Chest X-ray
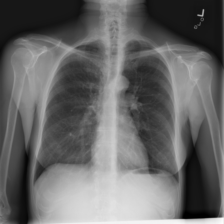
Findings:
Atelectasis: negative
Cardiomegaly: negative
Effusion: negative
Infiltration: negative
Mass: negative
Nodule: negative
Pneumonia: negative
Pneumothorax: negative
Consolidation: negative
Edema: negative
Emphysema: negative
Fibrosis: negative
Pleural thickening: negative
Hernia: negative